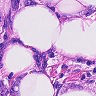
Metastatic tissue present: yes